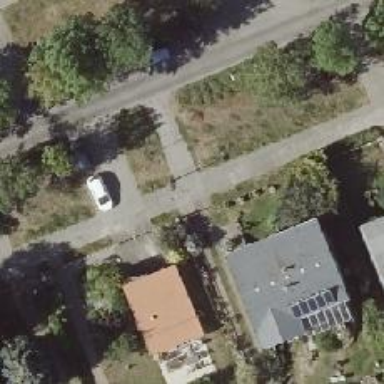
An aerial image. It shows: Concrete driveway designated as service road.